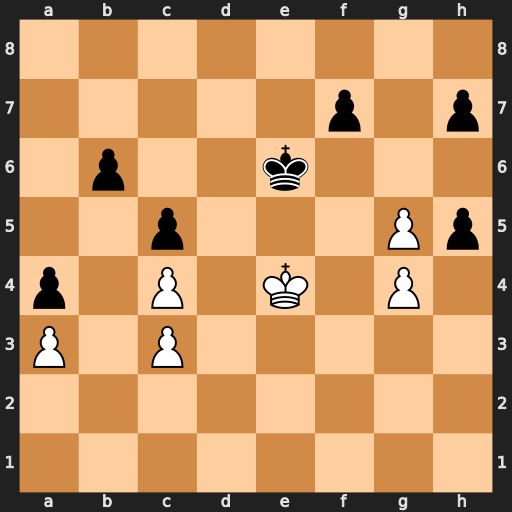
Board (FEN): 8/5p1p/1p2k3/2p3Pp/p1P1K1P1/P1P5/8/8
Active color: w
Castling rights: -
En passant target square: -
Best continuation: gxh5 f6 gxf6 Kxf6 Kd5 Kg5 Kc6 Kxh5 Kxb6 Kg4 Kxc5